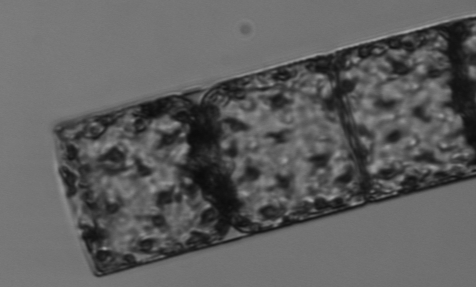
Label: Guinardia_flaccida